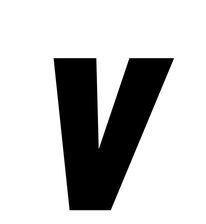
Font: Roboto-Italic_Condensed_ExtraBold_Italic